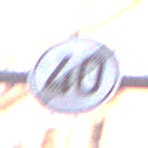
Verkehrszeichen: EndeGeschwindigkeit40
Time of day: SunriseSunset
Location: Outdoor (Urban)
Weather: PartlyCloudy
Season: NotSpecified
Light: Natural